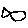
Label: fish